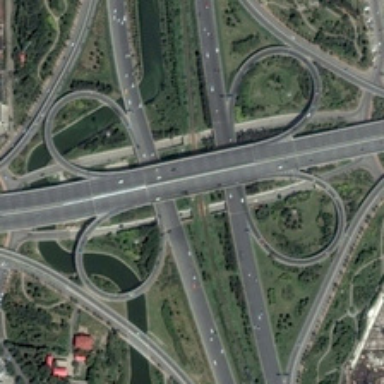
Many green trees are near a viaduct .